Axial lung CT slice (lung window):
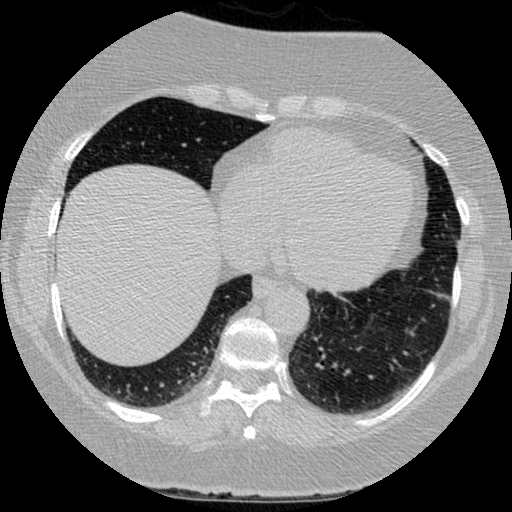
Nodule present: no